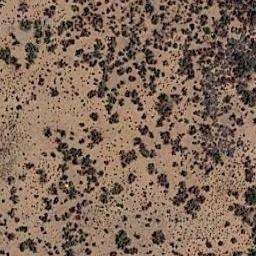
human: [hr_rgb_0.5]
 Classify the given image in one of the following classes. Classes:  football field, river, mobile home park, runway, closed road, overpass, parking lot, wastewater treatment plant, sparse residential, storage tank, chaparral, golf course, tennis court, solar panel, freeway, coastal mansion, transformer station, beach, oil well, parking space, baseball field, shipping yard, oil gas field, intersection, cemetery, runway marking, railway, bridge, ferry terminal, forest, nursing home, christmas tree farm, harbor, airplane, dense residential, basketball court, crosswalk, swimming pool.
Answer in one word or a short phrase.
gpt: chaparral